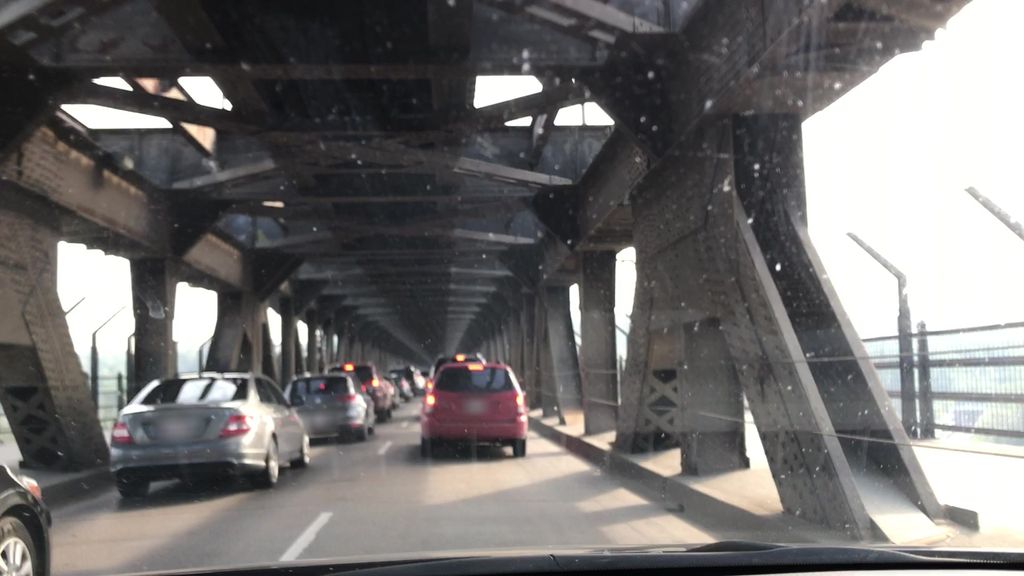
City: edmonton